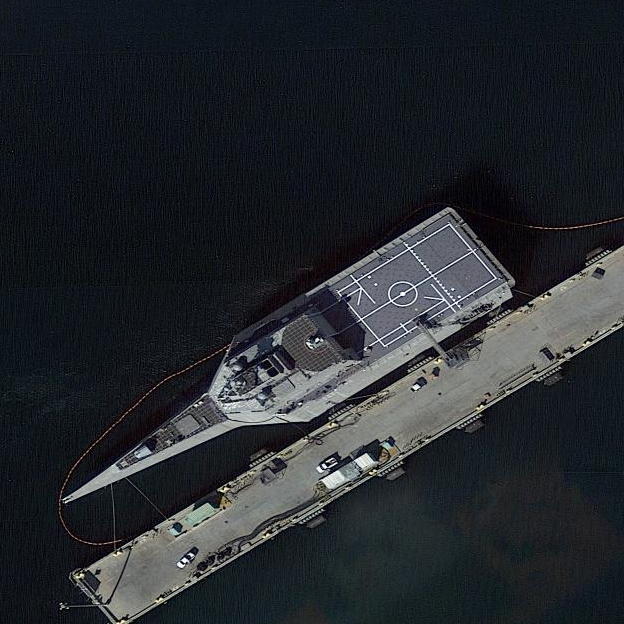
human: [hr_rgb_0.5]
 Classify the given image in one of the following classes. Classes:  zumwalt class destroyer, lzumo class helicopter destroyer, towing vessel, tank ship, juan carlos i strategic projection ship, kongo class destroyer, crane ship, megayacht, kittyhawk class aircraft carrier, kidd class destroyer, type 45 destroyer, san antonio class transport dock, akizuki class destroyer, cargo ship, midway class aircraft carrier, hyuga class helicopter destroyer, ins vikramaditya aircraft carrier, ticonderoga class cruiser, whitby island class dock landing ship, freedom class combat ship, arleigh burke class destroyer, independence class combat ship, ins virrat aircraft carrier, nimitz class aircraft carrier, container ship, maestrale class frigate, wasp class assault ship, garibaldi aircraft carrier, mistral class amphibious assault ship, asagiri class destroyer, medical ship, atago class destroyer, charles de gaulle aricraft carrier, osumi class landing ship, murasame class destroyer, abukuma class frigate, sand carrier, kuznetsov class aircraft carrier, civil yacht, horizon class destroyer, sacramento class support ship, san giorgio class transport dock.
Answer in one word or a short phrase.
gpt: Independence class combat ship